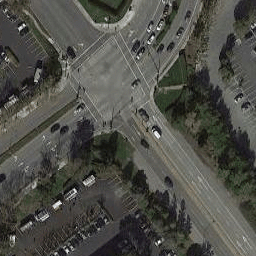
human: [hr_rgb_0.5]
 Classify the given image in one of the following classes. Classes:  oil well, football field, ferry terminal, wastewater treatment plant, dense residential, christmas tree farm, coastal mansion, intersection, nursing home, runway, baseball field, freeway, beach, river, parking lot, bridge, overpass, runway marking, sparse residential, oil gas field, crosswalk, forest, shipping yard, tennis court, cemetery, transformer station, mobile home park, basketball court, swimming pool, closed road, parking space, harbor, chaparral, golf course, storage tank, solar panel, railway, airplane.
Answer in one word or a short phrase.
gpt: intersection